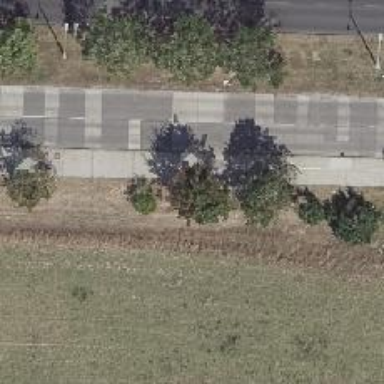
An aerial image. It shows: Avenue lined with broadleaved deciduous trees.